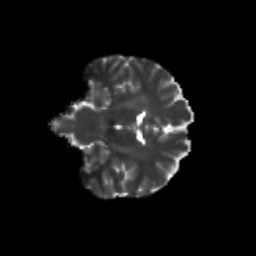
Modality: T2w
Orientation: coronal
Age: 36
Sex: female
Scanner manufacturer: siemens
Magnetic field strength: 3 T
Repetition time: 8.6 s
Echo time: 0.095 s